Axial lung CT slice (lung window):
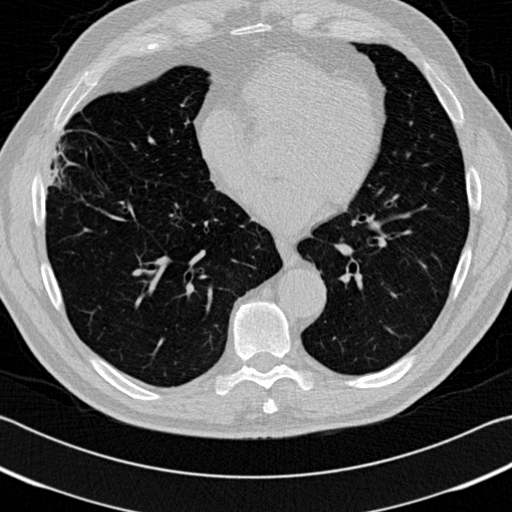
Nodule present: no